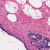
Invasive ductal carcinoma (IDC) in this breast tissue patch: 0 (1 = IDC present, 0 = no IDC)